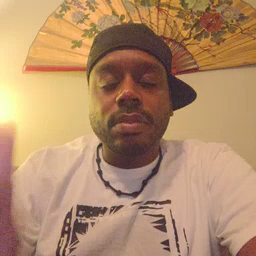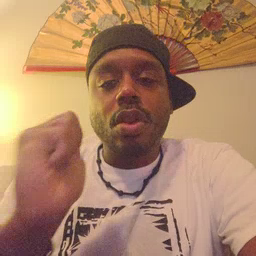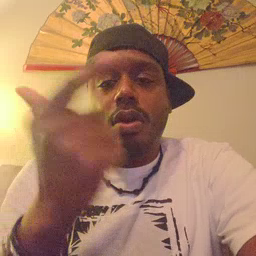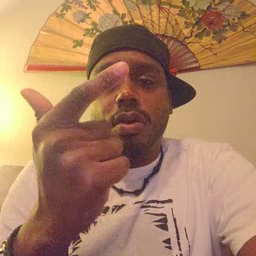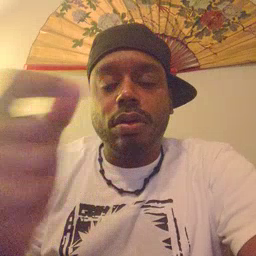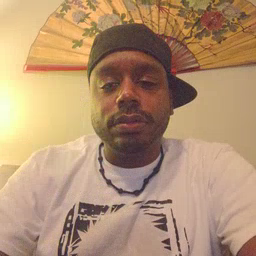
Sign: all